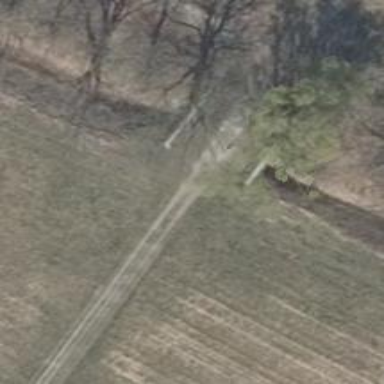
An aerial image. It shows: Track road with grade2 bridge.